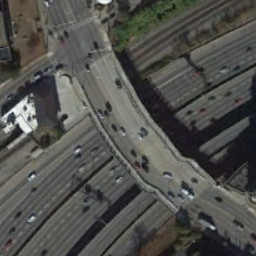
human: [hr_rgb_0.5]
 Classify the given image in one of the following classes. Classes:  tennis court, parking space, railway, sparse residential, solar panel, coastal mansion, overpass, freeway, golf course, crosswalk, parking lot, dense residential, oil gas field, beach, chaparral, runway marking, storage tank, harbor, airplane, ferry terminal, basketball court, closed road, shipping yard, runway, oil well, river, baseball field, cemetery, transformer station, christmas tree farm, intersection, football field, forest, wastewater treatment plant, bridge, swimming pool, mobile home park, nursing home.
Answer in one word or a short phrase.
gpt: overpass